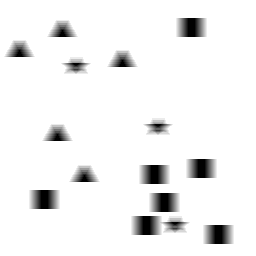
Squares: 7
Triangles: 5
Stars: 3
Total shapes: 15